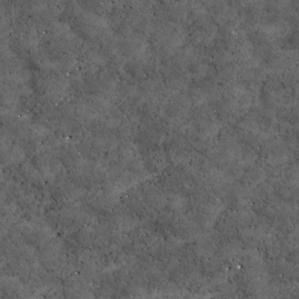
Label: non_frost